Field crop: maize
Growth stage: 2
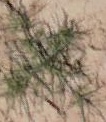
Species: salsola